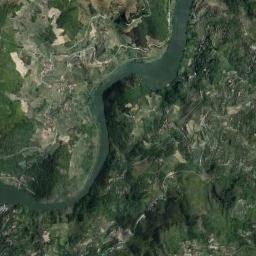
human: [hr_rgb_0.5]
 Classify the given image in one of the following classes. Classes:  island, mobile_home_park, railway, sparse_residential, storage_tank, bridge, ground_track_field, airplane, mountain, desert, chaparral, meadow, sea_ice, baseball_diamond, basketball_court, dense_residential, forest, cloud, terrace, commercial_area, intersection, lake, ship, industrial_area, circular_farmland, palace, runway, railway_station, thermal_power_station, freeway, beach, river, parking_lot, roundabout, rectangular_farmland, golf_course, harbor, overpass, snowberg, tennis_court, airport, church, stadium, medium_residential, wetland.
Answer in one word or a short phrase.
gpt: river